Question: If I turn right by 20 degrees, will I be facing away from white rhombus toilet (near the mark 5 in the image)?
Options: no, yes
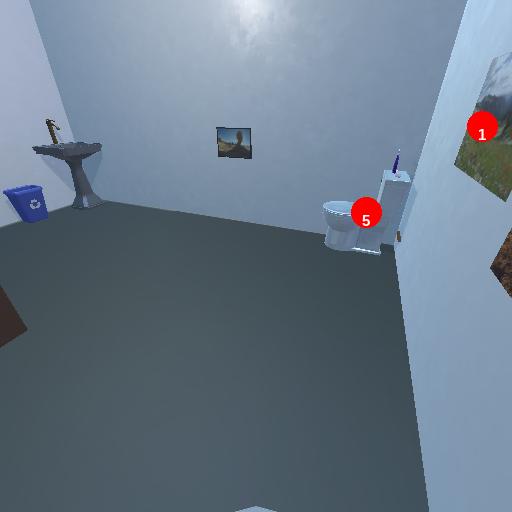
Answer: no